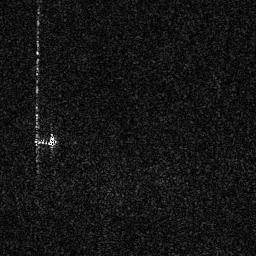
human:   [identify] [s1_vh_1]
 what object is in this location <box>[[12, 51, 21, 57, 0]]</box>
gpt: <ref>1 small ship at the left</ref>